Question: The Django admin site has Authentication and Authorization which has users and groups. When we add models, they are displayed below this. Is it possible to add a model immediately below Groups, Users? And how can we change the existing names?

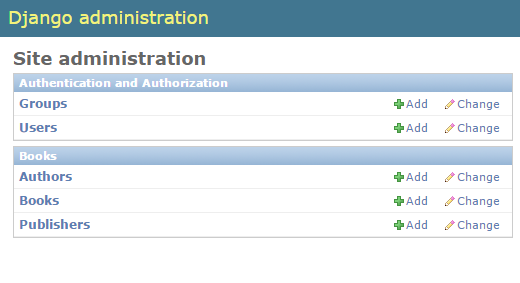
Answer: It's a bit tricky, takes some work, and it's going to trigger some warning in Django 1.8. But this is basically what you do:
Suppose you have an application 'myauth' that will override the default 'django.contrib.auth' application...
In 'myauth/models.py' do this:
'''
from django.db import models
from django.contrib.auth.models import User, Group
class ExtraModel(models.Model):
...
'''
'ExtraModel' is the model you want to add.
In 'myauth/__init__.py' do this:
'''
from django.apps import AppConfig
class OverrideAuthConfig(AppConfig):
name = 'auth'
verbose_name = "New User and Authentication"
default_app_config = 'auth.OverrideAuthConfig'
'''
In 'myauth/admin.py' do this:
'''
from django.contrib import admin
from .models import User, Group, ExtraModel
admin.site.register(User)
admin.site.register(Group)
admin.site.register(ExtraModel)
'''
And in your 'settings.py', within 'INSTALLED_APPS' comment out the line:
'''
...
#'django.contrib.auth',
...
'''
and just add your application:
'''
...
'myauth',
...
'''